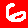
Digit: 6